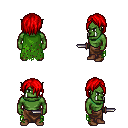
a pixel art fantasy rpg character, male body template, orc, green skin, green tattered cape, robe skirt, red bangs hairstyle, brown shoes, dagger, four views (front, back, left, right), 2x2 character sprite sheet, small pixel art, hard edges, no anti-aliasing